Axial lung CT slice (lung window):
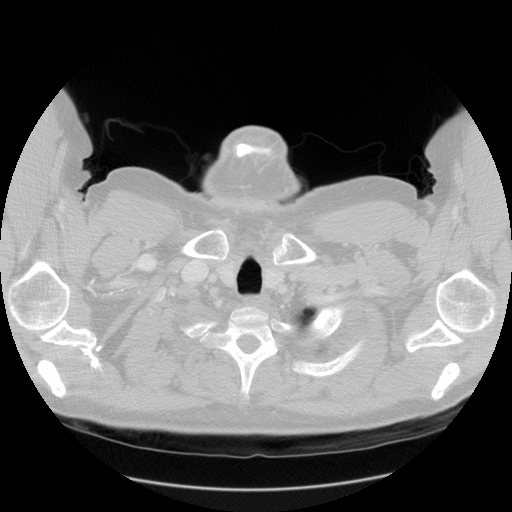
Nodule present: no